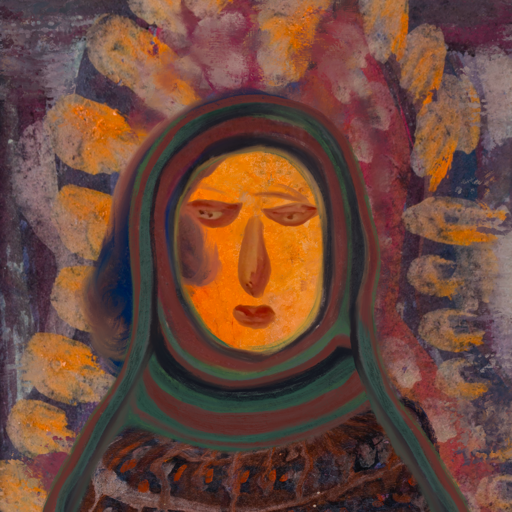
Background: Doll, Head And Neck Front: Hypocrite, Face Front: Pious_Lady, Bust: Hypocrite, Hair Front: Mother_And_Son_Son, Head Accessory: After_Raid_Scarf, Second Necklace: Blank, Necklace: Blank, Baby: Blank